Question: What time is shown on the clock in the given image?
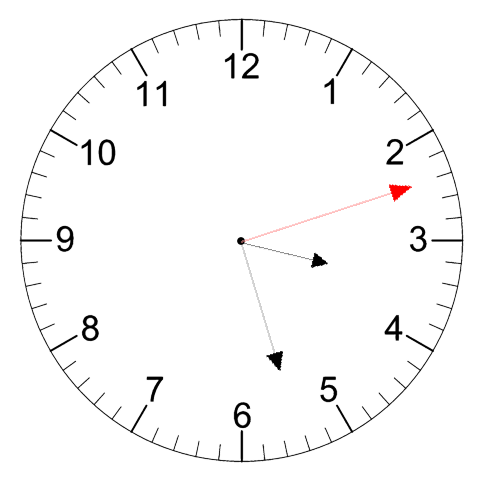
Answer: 03:27:12